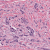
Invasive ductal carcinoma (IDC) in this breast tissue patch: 1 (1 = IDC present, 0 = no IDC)